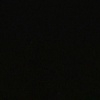
Label: space